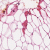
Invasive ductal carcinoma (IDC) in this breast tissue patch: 0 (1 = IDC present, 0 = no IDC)